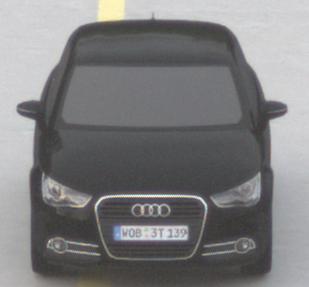
Make: Audi
Model: A1 Sportback 1.2 TFSI
Detailed model: A1 (8X) Sportback
Model produced from: 2012/03
Model produced until: 2014/11
Doors: 5
Color: black
Road condition: dry road
Daytime: sunrise or sunset
Contrast: low contrast